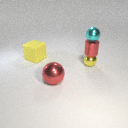
small yellow metal sphere behind large red metal sphere